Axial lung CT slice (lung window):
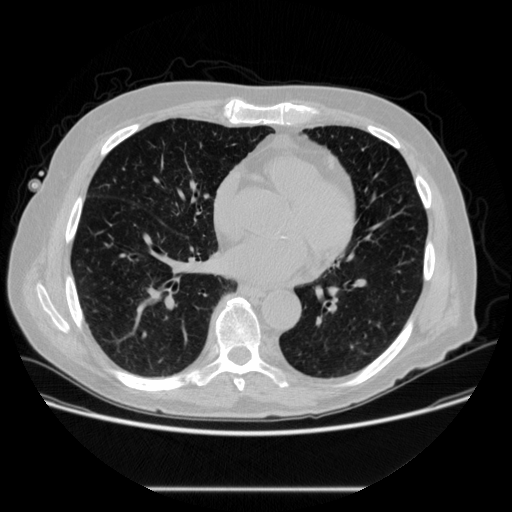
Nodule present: no